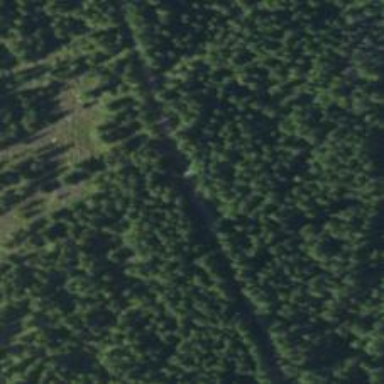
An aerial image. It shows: Trail with track type of grade 4.